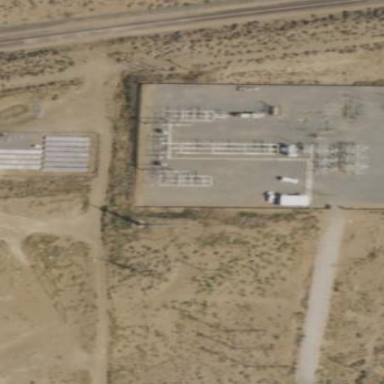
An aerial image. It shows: Fenced power substation at the transmission level.